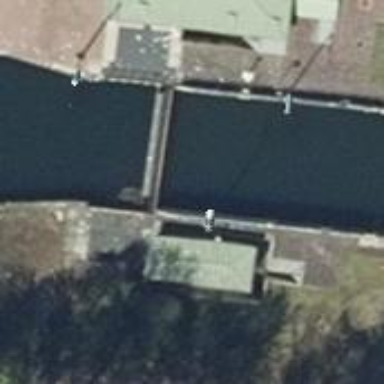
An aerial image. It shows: Lock gate on waterway.